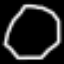
Label: octagon